Interaction volume radius: 10 \u00c5
Interaction volume height: 35 \u00c5
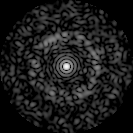
Disorder parameter: 0.8382